Question: I'm trying to modify the our email message for a forgot-password module.
I'm sending a html content to the json field 'html' and here's the code
'''
<html>
<head>
<title></title>
</head>
<body>
<p>Hello <?= $userName; ?>,</p>
<p>
Someone has requested a link to change your password, and you can do this through the link below.
</p>
<p>
<a href="<?= $webUrl; ?>">Change my password</a>
</p>
<p>
<?= $webUrl; ?>
</p>
<p>
If you didn't request this, please ignore this email. <br><br>
Your password won't change until you access the link above and create a new one.<br>
</p>
<p>
Best Regards, <br><br>
The Lifebit Team
</p>
</body>
</html>
'''
After a I run the mandrill api, The color of the message is now purple (sometimes most lines are black). Here's the snapshot.

I didn't set any colors in my html code but why is it that some parts are purple? Thoughts?
Thanks ahead!
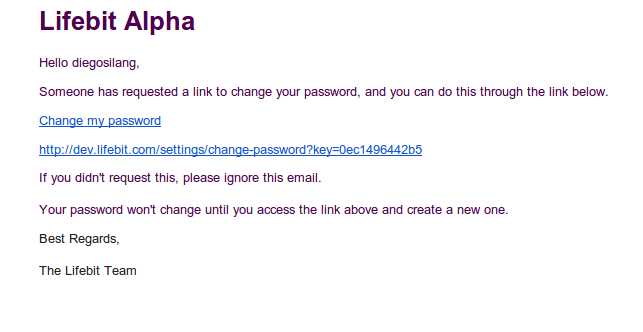
Answer: Sometimes the email client will manipulate the appearance of the email because it is quoted content, or appeared in a previous email.
I know for example, that Gmail will actually hide the content of a previous mail to show you only new content.
>
In the screen shot, my boss' signature is trimmed because it is not the first message from him in the thread.
Think about it this way, sometimes a browser will "paint" a link in a different color to indicate that it has already been visited (purple for the popular ones). There might be a similar mechanism in the mail client. If for example, you send the same email twice, the second one might appear different as it's content has already been viewed previously.
I assume that the formatting issue is something that is happening on the users email client. There is not much you can do about that other than explicitly defining colors and styles for each message that is sent.